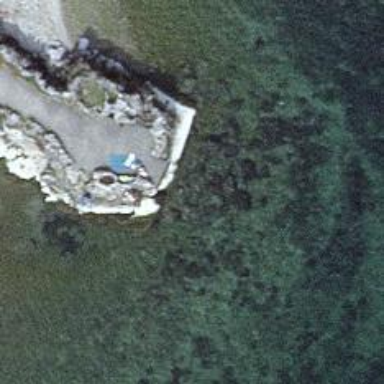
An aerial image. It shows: Breakwater structure.